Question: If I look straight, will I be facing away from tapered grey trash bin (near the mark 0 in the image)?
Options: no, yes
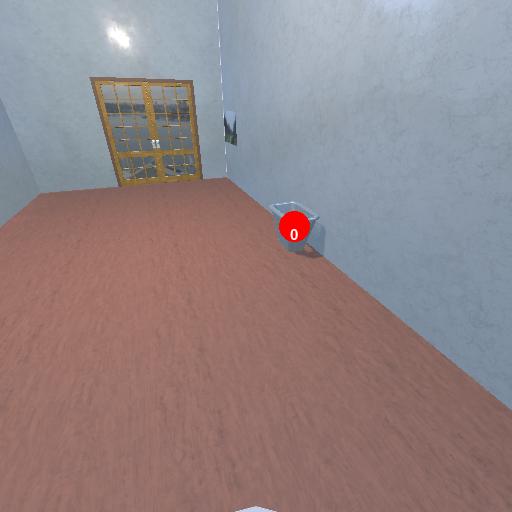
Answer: no